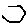
Label: hexagon